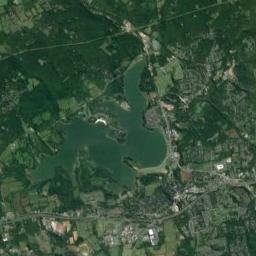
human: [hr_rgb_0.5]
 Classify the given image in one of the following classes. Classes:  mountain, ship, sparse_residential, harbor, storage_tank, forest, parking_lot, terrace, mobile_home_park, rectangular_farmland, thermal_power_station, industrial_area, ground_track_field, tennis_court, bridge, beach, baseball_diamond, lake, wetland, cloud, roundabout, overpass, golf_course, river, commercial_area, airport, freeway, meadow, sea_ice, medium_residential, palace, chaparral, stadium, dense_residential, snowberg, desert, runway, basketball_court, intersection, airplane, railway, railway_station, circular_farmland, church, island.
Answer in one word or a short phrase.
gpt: lake